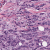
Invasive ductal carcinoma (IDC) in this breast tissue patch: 1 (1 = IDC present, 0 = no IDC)